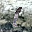
Label: 1